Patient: sex M, age 60
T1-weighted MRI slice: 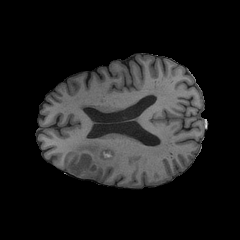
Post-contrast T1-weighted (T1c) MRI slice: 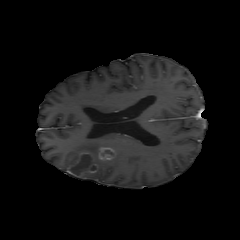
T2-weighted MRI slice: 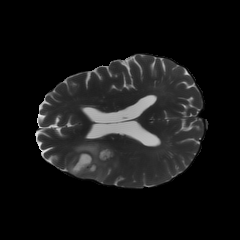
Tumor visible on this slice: yes
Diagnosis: Glioblastoma, IDH-wildtype
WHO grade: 4